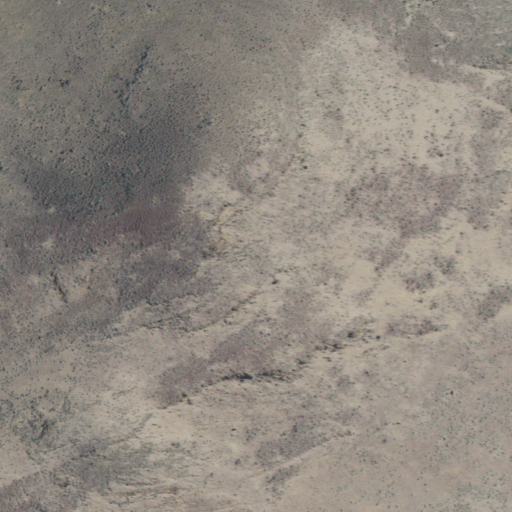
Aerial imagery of mountain in Oregon named Jug Mountain containing shrub and grassland